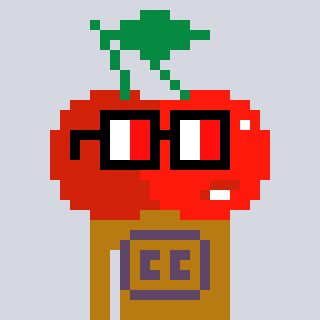
a pixel art character with square glasses with black frames and red eyes, a cherry-shaped head and a gold-colored body on a cool background